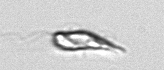
Label: Euglena